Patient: sex F, age 70
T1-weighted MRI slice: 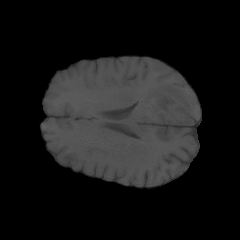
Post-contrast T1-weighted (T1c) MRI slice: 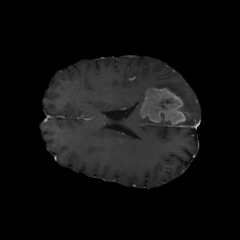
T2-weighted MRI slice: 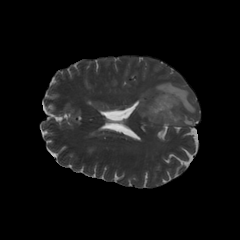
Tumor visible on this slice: yes
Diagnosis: Glioblastoma, IDH-wildtype
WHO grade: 4